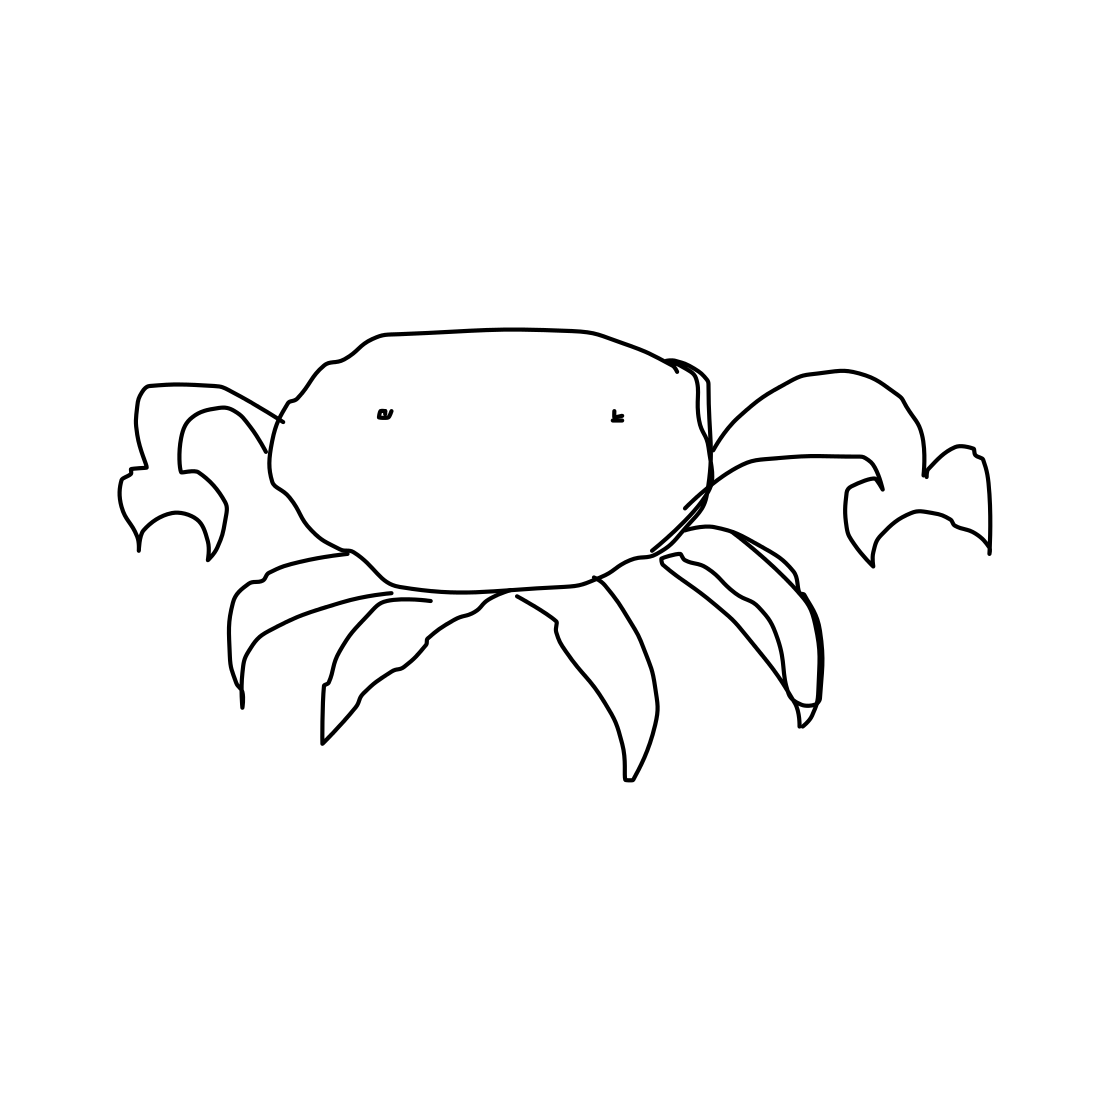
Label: crab